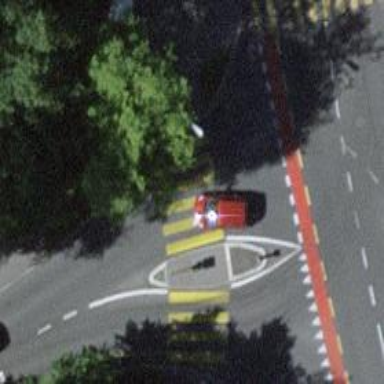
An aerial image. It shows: Kerb barrier.